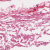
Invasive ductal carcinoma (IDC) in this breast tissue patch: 0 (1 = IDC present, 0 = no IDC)